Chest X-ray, PA view. Patient: 19 years old, sex F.
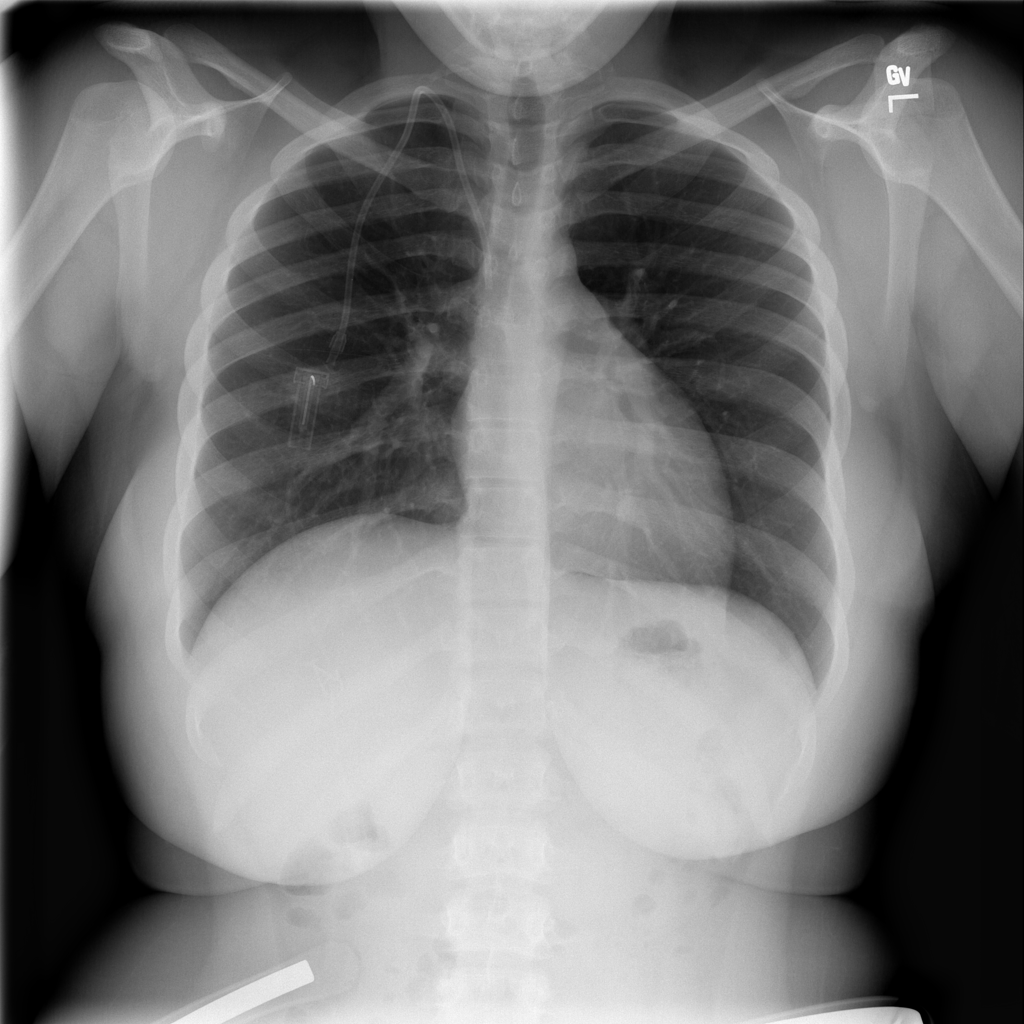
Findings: No Finding